Question: Ok, I have now a big headache and trying to solve this for a few days but no success. I have an Ajax function that is within the setInterval and pulls in a new data from database every 2 seconds.
The Ajax creates a 'div' with the dynamic data coming from database as some numbers. Now, what i would like to implement is that when the new data is pulled or the text or value in DOM changes I want that particular div to do some animation.
Let's say it will change the background color to red and then reverse to the default color or the div border will flickr for three times, etc.. Somehow I cannot get this work. And i tried different Event listeners but no luck.
Here's my code for Ajax:
'''
$(document).ready(function () {
//function the get data from database
function getRealData() {
$.ajax({
url: 'test_api.php',
data: "",
dataType: 'json',
success: function (rows) {
var text = '';
var text2 = '';
for (var i in rows) {
var row = rows[i];
var timeRespons = row[4];
text+= '<div class="square"><h4>Time Response: '+ timeRespons+'</h4>';
text += '</div>';
}
$("#journey").html(text);
}
});
}
//this refreshes data every 2seconds
setInterval(getRealData, 2000);
//call the function to display data
getRealData();
});
'''
and here's the output:
So let's say if the time response change, then make the background red for 2 seconds and then reverse it back.
Many thanks for your help :)
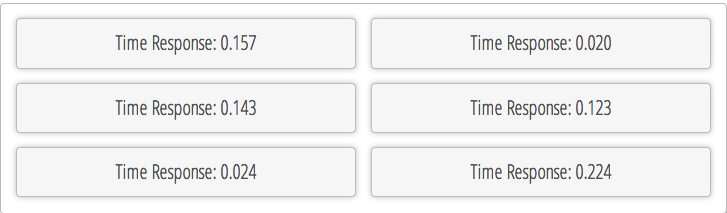
Answer: You could have a 'lastTimeResponse' variable in the scope of the function passed to '$(document).ready()', which through closure would remain available to the 'getRealData()' function. Something like this (added lines with comments):
'''
$(document).ready(function () {
// add a variable that remains through closure
var lastTimeResponse = [];
function getRealData() {
$.ajax({
url: 'test_api.php',
data: "",
dataType: 'json',
success: function (rows) {
var changedRows = [];
var text = '';
var text2 = '';
for (var i in rows) {
var row = rows[i];
var timeRespons = row[4];
text += '<div class="square r'+i+'"><h4>Time Response: '+ timeRespons+'</h4>';
text += '</div>';
// check the conditions for animation to happen
if (lastTimeResponse[i] !== timeRespons)
{
changedRows.push(i);
}
// store the most recent value
lastTimeResponse[i] = timeRespons;
}
$("#journey").html(text);
for (var j=0; j<changedRows.length; j+=1)
{
$(".square.r"+changedRows[j]).animate(/*your animation here*/);
}
}
});
}
//this refreshes data every 2seconds
setInterval(getRealData, 2000);
//call the function to display data
getRealData();
});
'''